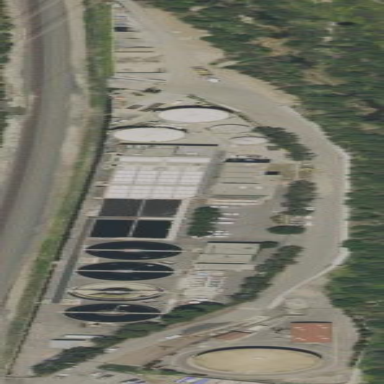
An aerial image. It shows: View of wastewater plant.